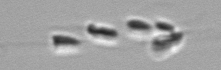
Label: Dinobryon